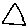
Label: triangle